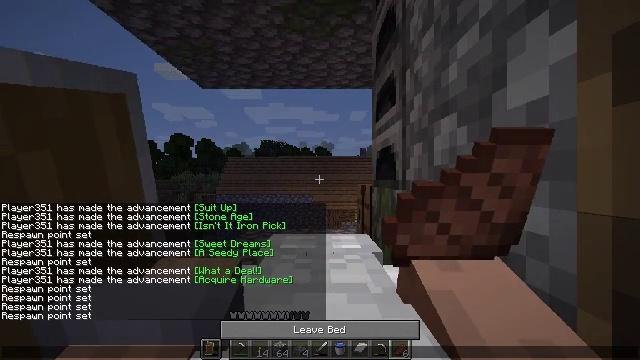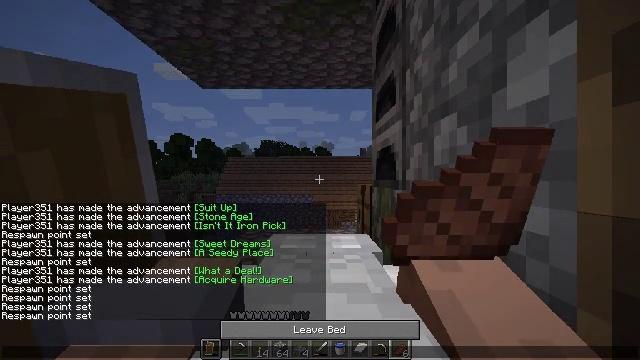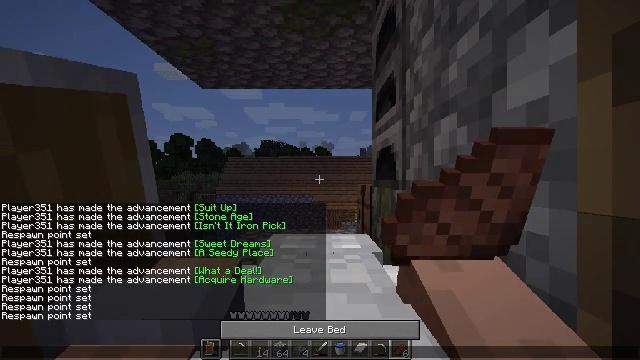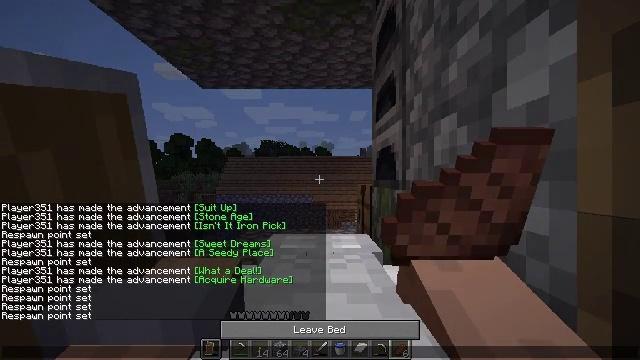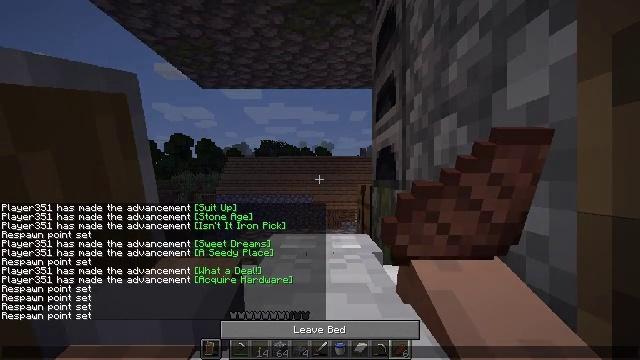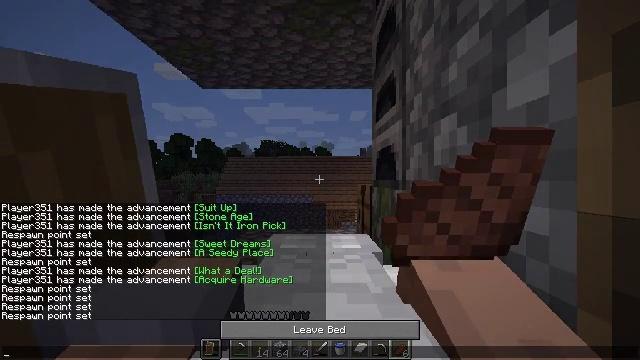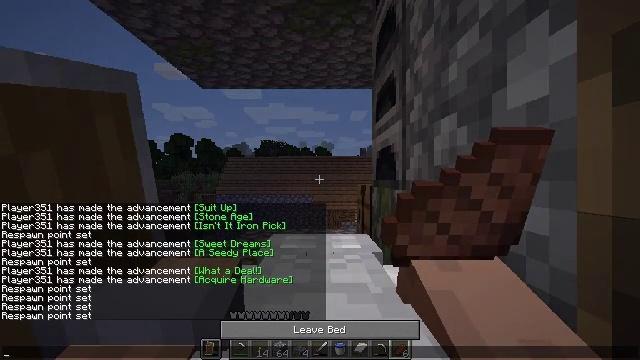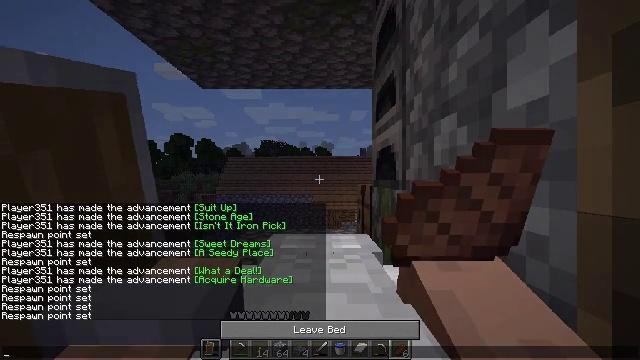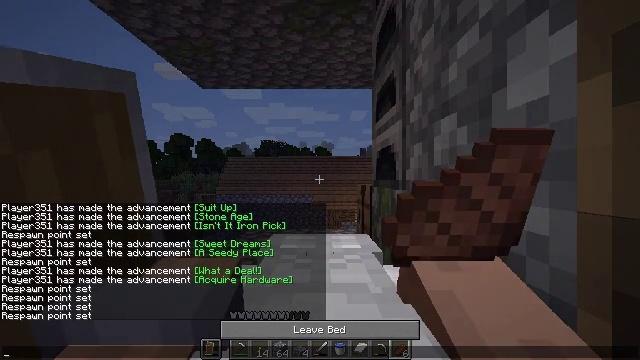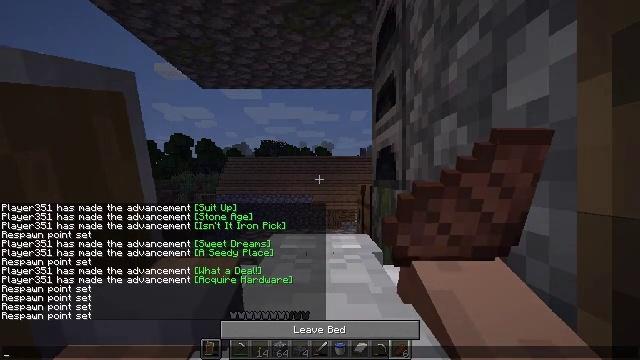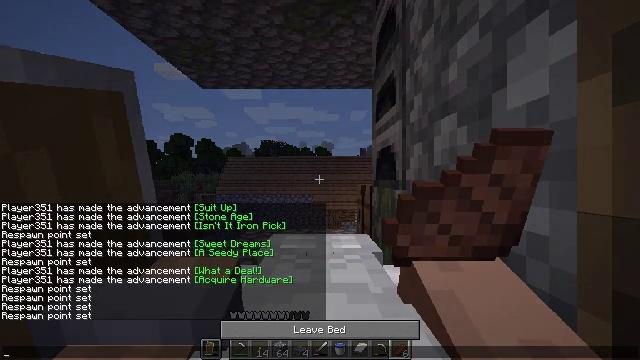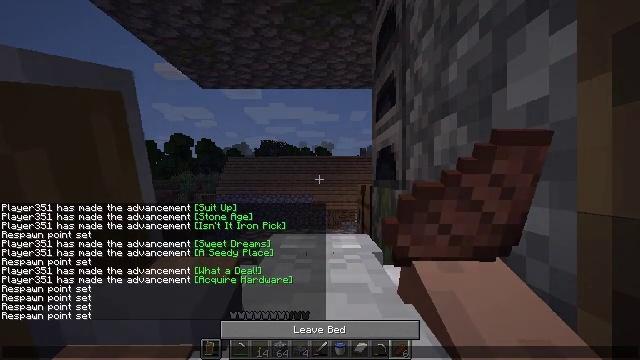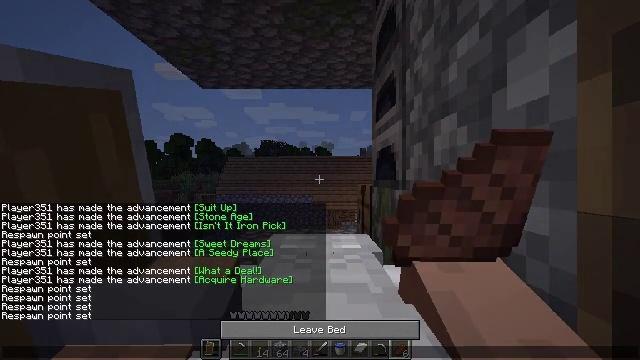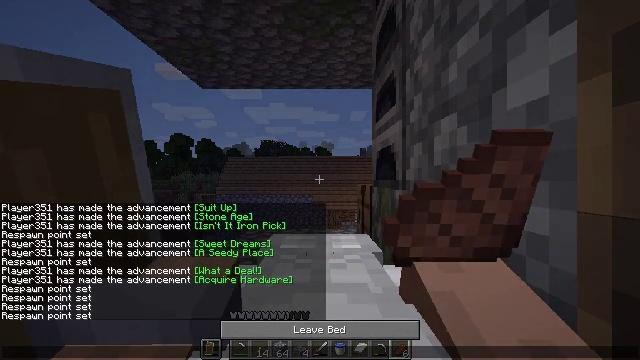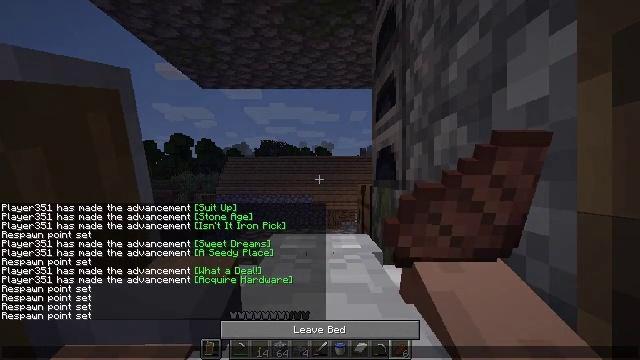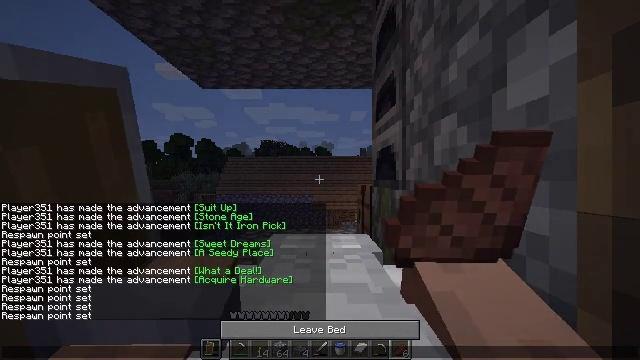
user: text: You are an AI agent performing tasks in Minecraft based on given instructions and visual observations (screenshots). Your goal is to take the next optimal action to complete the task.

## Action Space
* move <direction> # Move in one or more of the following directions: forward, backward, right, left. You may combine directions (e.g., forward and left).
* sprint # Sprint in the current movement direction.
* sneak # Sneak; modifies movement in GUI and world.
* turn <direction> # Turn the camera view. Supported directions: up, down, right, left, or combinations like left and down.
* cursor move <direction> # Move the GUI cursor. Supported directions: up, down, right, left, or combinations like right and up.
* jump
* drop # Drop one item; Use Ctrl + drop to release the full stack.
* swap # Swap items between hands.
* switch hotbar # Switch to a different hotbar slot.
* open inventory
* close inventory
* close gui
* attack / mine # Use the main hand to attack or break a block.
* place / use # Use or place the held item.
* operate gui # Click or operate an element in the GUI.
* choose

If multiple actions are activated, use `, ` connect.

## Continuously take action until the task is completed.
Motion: motion action
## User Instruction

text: Mine the farmland block.
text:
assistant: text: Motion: no_op
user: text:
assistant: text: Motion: no_op
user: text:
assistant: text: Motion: no_op
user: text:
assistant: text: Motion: no_op
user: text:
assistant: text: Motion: no_op
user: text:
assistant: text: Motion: no_op
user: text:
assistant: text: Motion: no_op
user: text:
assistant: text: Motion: no_op
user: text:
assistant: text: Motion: no_op
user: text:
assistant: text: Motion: no_op
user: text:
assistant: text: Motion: no_op
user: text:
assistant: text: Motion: no_op
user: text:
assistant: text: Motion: no_op
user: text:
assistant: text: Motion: no_op
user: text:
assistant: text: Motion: no_op
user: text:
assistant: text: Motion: no_op
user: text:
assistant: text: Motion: no_op
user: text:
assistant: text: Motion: no_op
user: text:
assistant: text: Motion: no_op
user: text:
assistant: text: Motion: no_op
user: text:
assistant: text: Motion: no_op
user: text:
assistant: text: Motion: no_op
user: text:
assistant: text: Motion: no_op
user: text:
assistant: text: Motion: no_op
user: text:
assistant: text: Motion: no_op
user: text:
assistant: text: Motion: no_op
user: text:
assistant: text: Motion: no_op
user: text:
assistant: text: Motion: no_op
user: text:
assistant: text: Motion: no_op
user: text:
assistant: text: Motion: no_op